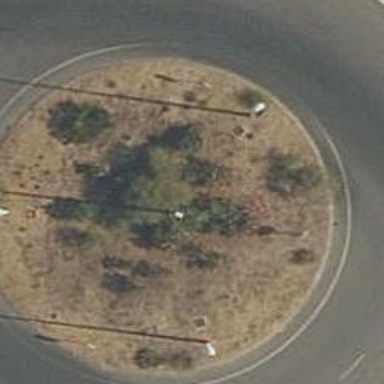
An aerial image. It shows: Tertiary road with asphalt surface leading to roundabout.